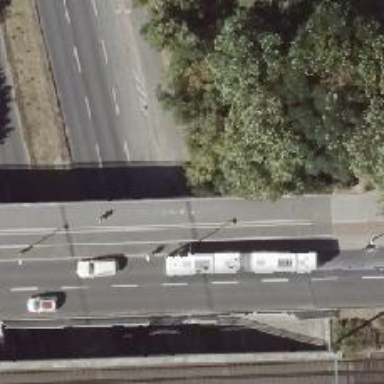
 that goes through building passage tunnel."